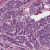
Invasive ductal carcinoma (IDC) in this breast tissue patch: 1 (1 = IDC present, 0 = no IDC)